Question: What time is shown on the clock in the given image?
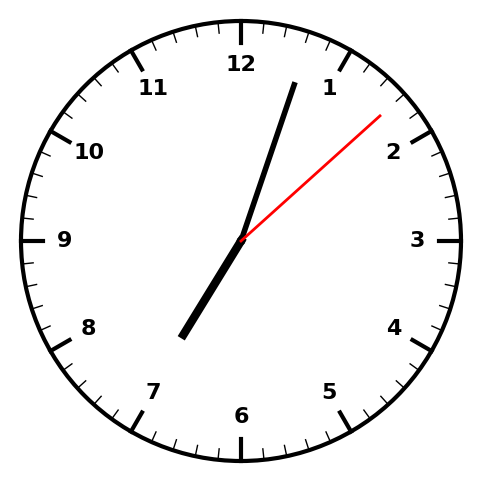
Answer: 07:03:08